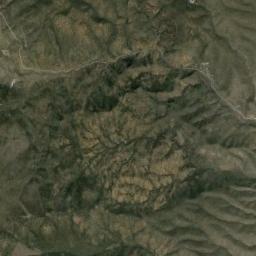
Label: mountain